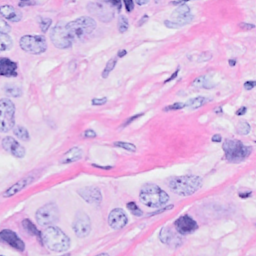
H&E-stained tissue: Breast